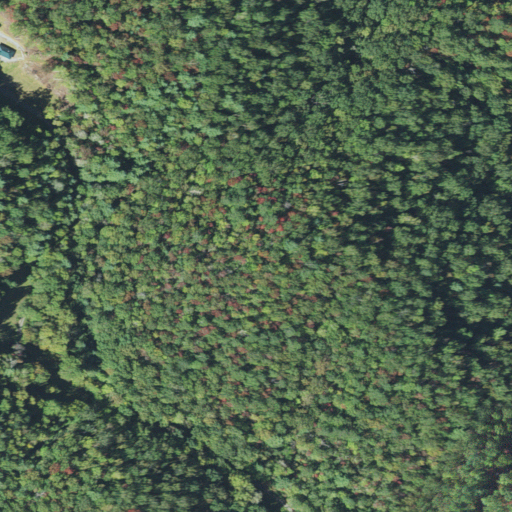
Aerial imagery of ridge(s) in North Carolina named Lindsay Ridge containing mixed forest, deciduous forest, grassland, and open development